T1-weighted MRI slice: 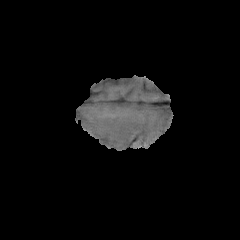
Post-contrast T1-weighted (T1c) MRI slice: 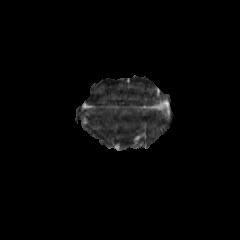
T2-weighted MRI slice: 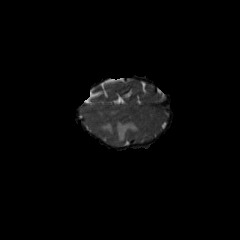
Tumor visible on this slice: yes